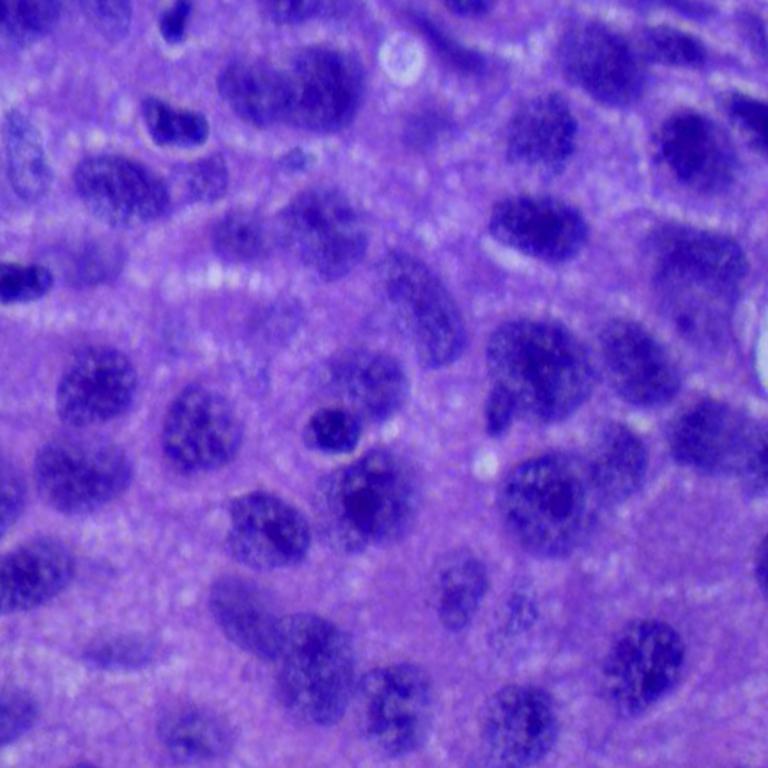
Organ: lung
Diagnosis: squamous carcinomas